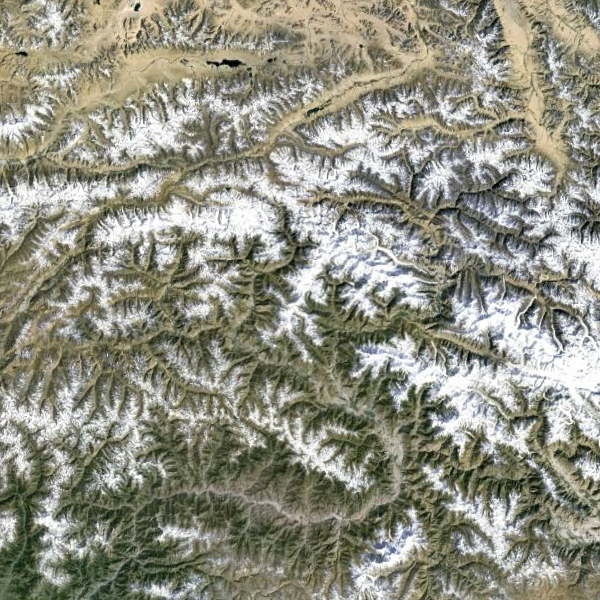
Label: Mountain